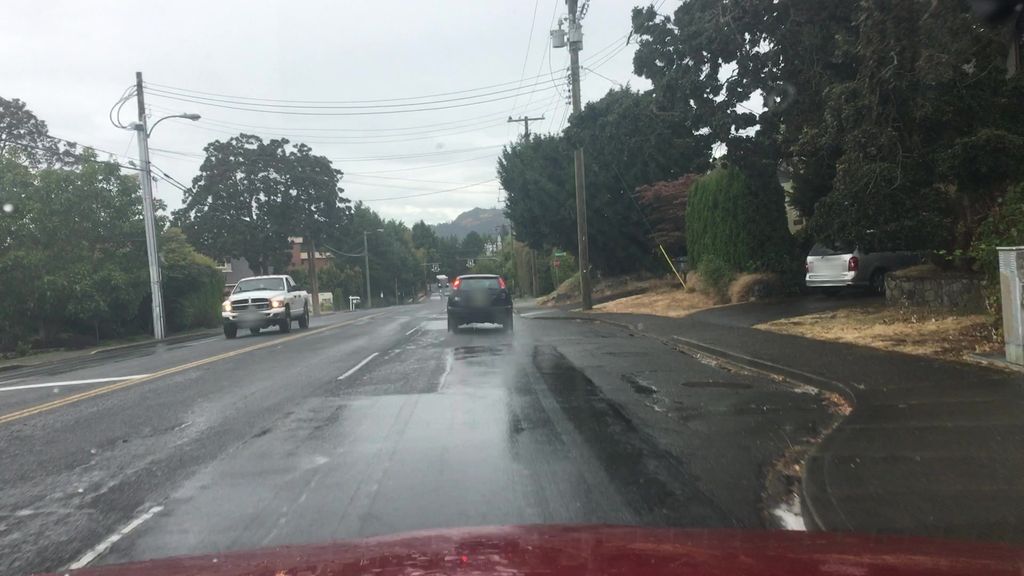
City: victoria